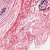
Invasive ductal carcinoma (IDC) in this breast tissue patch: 0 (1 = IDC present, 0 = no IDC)